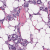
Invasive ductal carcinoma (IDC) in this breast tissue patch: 1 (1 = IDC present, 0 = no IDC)